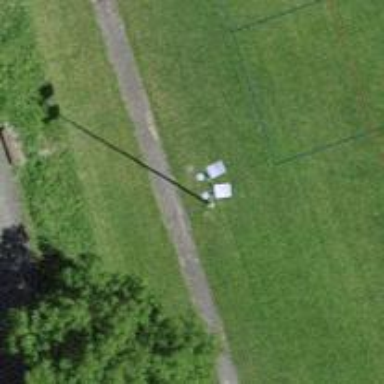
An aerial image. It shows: Mast structure.